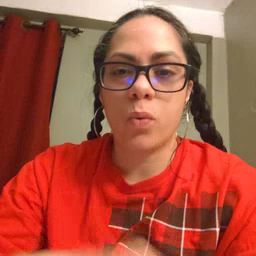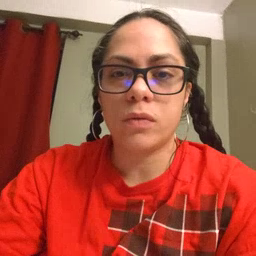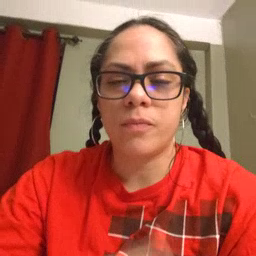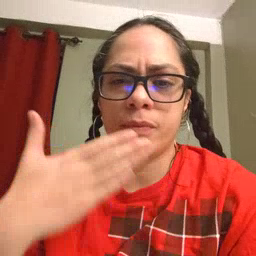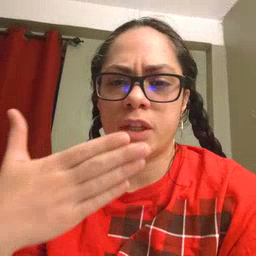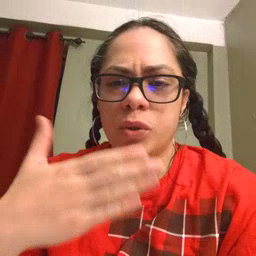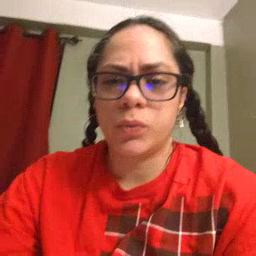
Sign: thankyou